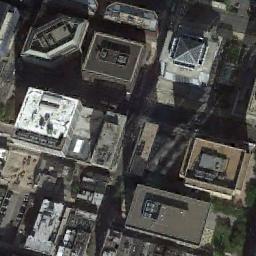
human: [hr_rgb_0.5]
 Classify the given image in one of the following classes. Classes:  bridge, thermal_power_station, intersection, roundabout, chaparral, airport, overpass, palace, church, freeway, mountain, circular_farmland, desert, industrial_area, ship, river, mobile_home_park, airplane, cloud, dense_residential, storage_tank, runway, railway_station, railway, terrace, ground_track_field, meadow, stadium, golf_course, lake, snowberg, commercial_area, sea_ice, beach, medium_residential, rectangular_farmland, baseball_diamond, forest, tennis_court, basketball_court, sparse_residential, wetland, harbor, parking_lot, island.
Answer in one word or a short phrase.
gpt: commercial_area